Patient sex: M
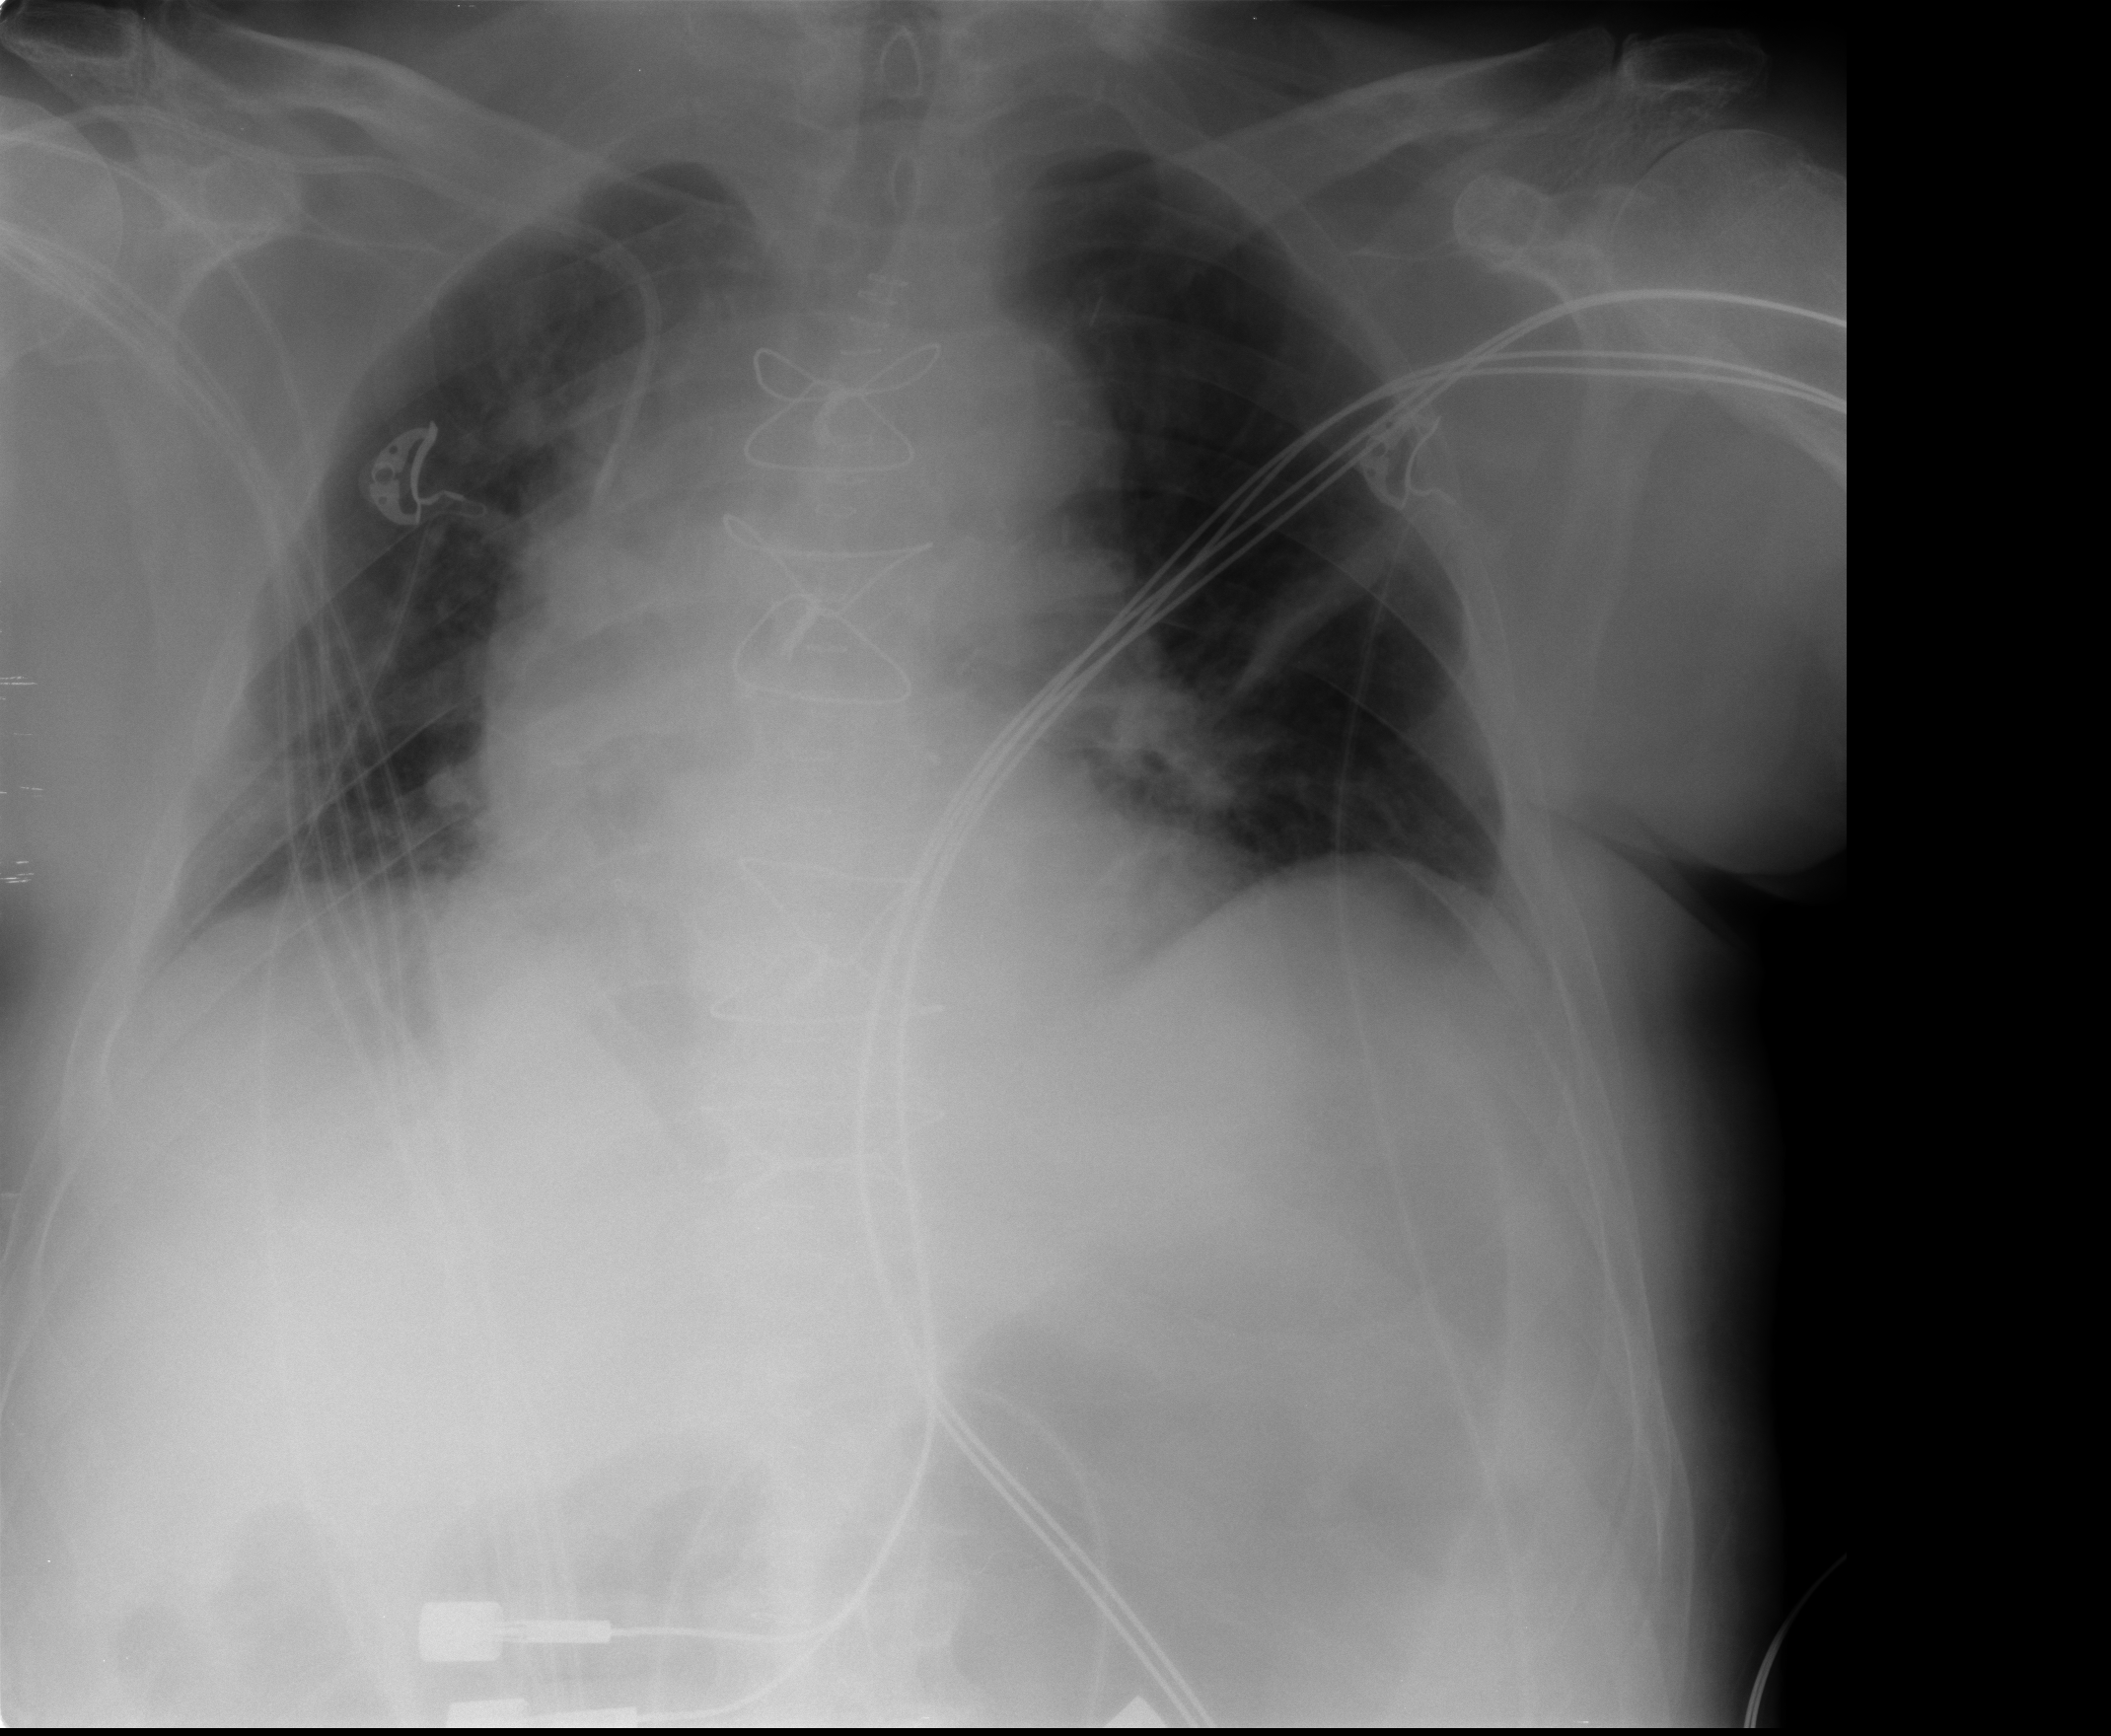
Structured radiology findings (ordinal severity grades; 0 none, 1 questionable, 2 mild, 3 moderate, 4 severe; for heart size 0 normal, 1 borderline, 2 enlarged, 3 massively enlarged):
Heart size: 2
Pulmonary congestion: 2
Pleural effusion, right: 1
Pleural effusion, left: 0
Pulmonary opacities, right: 1
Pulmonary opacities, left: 0
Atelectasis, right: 2
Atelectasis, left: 2